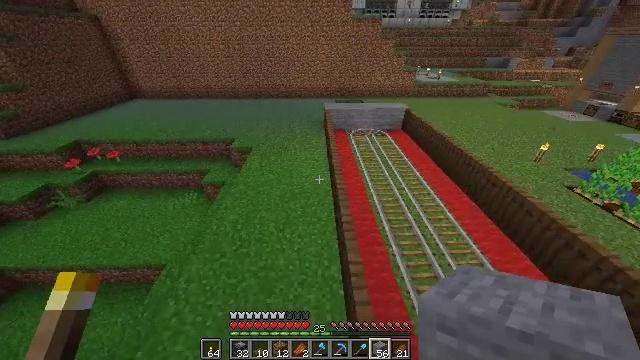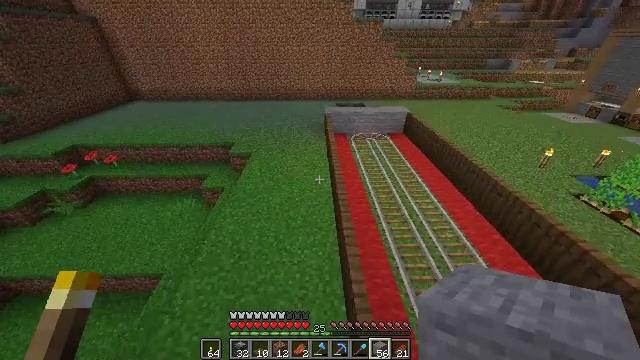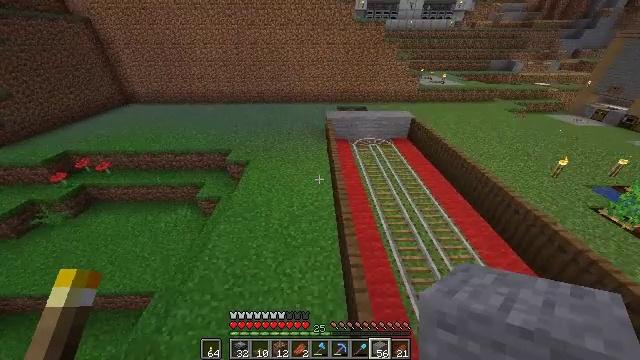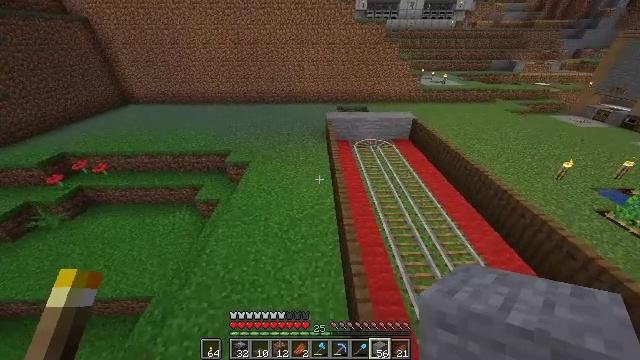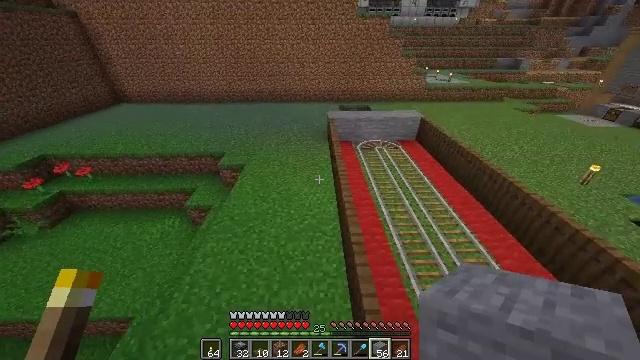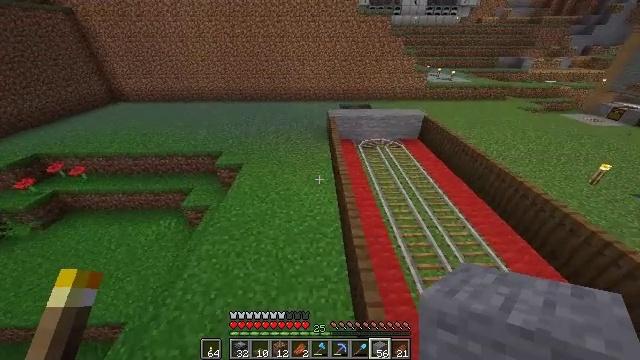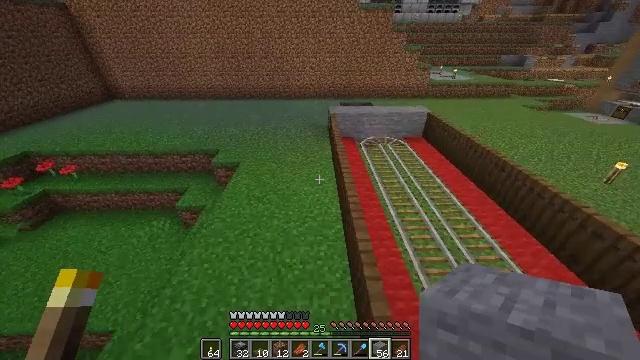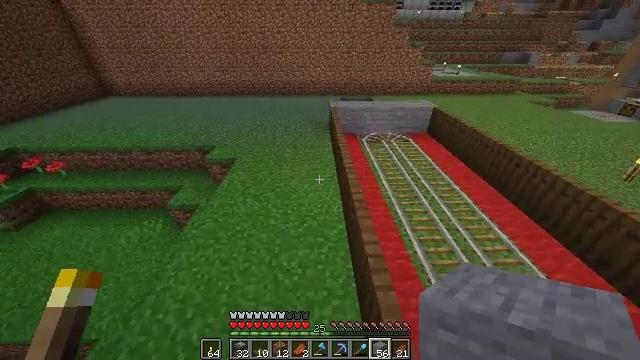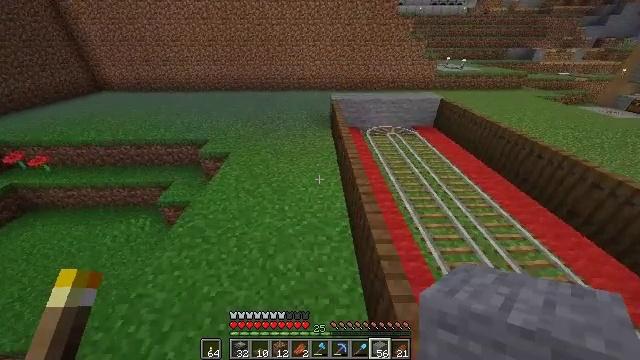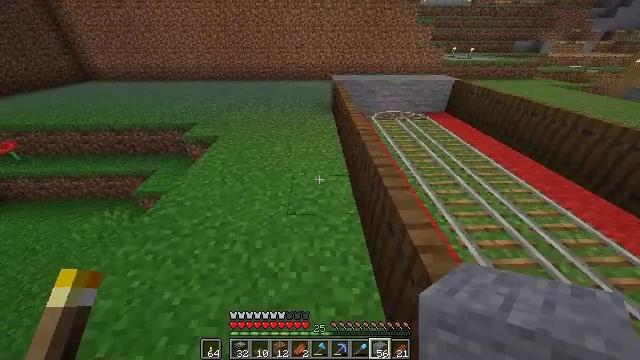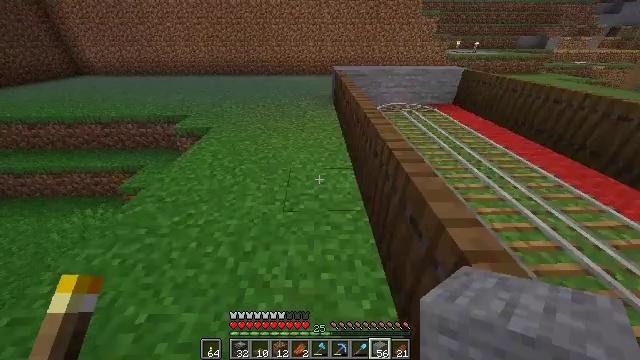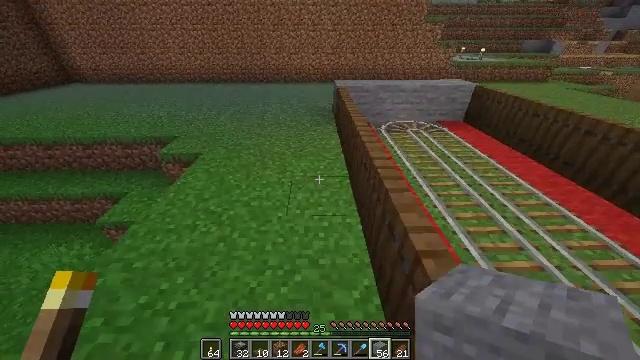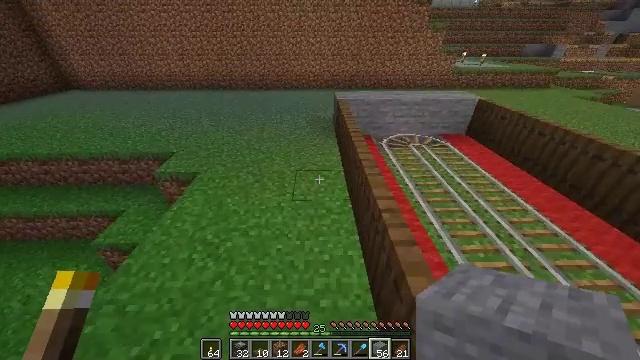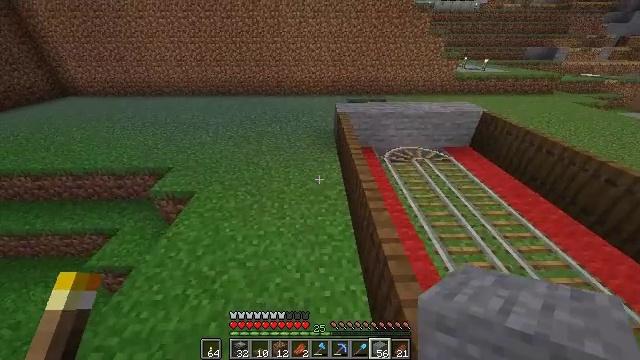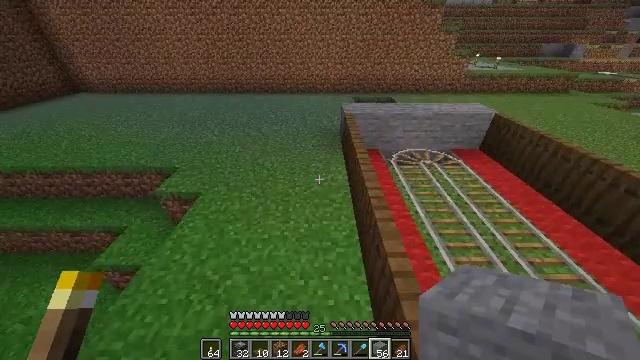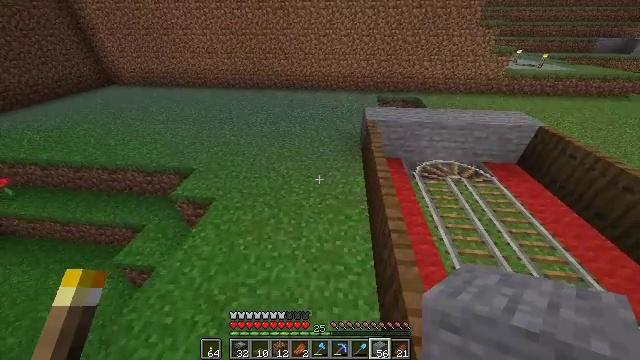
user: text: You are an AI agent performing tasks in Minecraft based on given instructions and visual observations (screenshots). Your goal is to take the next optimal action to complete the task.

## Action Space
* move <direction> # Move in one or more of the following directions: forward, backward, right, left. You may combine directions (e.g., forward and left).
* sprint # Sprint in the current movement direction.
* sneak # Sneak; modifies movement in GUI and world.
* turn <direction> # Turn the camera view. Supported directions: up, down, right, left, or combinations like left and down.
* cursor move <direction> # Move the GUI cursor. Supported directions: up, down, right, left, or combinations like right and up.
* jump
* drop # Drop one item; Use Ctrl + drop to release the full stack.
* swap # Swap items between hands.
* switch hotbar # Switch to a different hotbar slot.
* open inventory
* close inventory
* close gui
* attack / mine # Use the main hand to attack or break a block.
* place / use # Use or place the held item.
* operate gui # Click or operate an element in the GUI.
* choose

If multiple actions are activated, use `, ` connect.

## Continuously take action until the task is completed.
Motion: motion action
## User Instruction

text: Get black wool for crafting purposes.
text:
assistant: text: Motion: move forward, sprint, jump
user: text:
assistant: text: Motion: move forward, jump
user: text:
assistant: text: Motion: move forward, jump
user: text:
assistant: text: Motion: move forward, jump
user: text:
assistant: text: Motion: move forward, jump
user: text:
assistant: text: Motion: move forward, jump
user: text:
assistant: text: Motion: move forward, jump
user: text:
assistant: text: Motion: move forward, jump
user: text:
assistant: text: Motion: move forward, sprint, jump
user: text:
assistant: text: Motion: move forward, sprint, jump
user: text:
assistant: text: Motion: move forward, sprint, jump
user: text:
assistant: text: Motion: move forward, sprint, jump
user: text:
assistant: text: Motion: move forward, jump
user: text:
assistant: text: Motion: move forward, turn left, jump
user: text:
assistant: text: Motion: move forward, turn left and down, jump
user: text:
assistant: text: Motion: move forward, jump
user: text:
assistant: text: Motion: move forward, jump
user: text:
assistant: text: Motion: move forward, jump
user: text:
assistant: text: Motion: move forward, sprint, jump
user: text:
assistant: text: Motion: move forward, sprint, jump
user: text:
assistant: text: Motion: move forward, sprint, jump
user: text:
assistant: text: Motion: move forward, jump
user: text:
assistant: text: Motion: move forward, jump
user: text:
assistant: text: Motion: move forward, jump
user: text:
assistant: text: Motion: move forward, jump
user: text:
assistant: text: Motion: move forward, jump
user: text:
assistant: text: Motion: move forward, jump
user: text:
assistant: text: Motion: move forward, sprint, jump
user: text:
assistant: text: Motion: move forward, sprint, jump
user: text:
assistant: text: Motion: move forward, sprint, jump